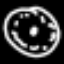
Label: clock